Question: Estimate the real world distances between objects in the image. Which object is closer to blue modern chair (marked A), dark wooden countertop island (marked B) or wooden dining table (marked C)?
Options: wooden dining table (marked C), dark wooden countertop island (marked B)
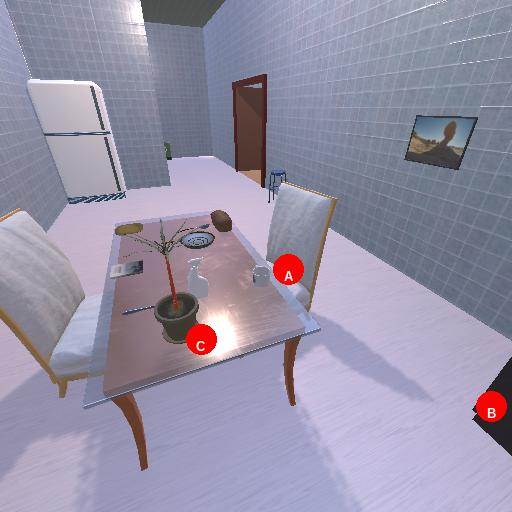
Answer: wooden dining table (marked C)